Question: So I want either an excel function or VBA script that searches through column B for a specific string that exists in column A, and then once there's a match I want to remove that string from the cell in column B and return the rest of the cell contents into column C.
I can't use a simple "find and replace" because, as you can see in the picture, the text in each of the cells is in the form of an ID with an underscore followed by a random number appended to it. And I have around 100,000 rows to search through.
An example table of what I'd like is shown below:

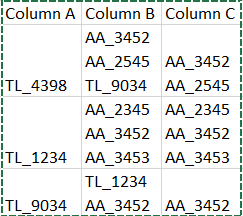
Answer: If the values you want to remove all have the pattern 'TL_xxxx' you can use wildcards to replace them.
Ctrl-H to open the Find and Replace dialog, put 'TL_????' into the 'Find what' box and leave the 'Replace with' box blank.
You may need a second pass to replace two spaces or two line breaks with just one.